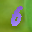
Label: 6